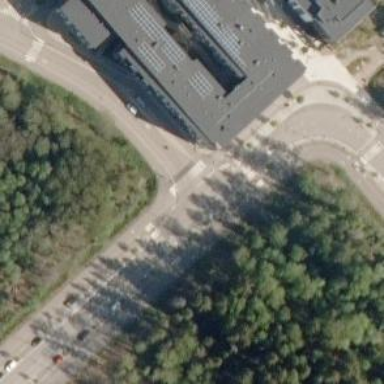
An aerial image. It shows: Crossing on asphalt cycleway.